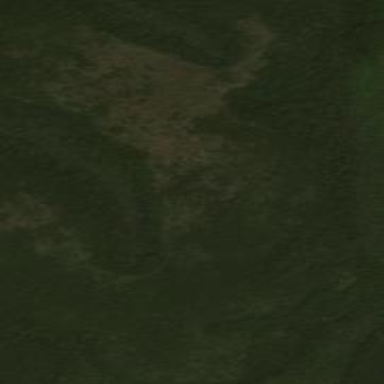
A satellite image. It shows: Savanna grassland.